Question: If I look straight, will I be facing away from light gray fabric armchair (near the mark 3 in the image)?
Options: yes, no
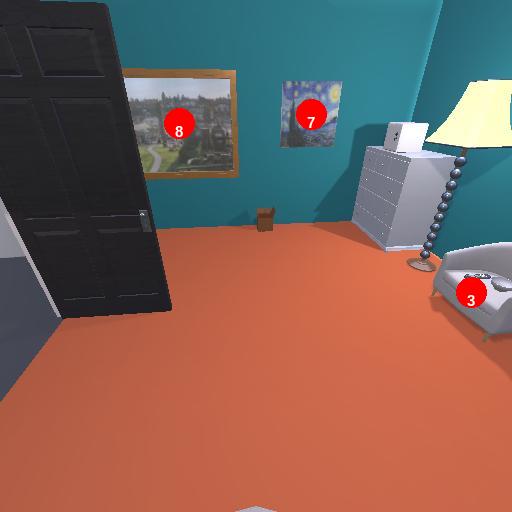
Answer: yes